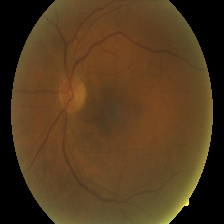
Diabetic retinopathy grade: Moderate